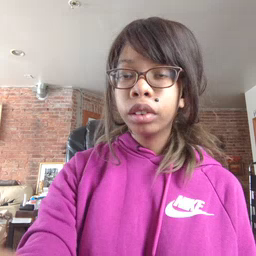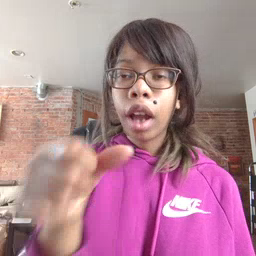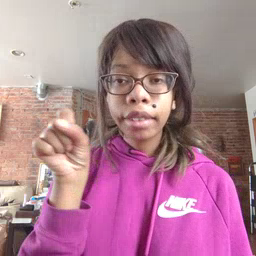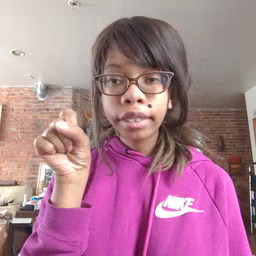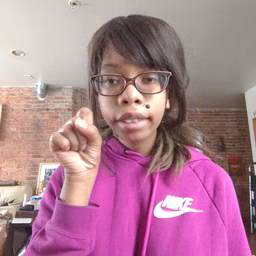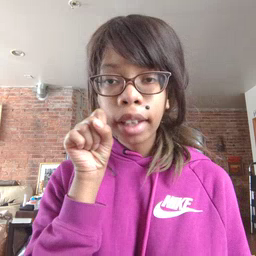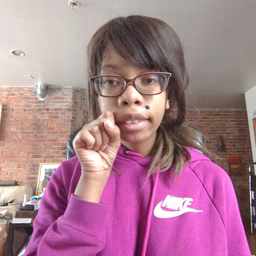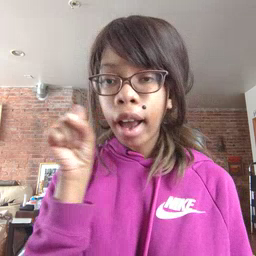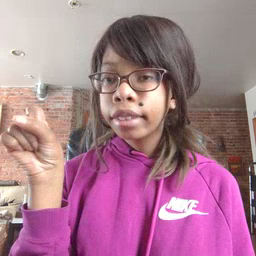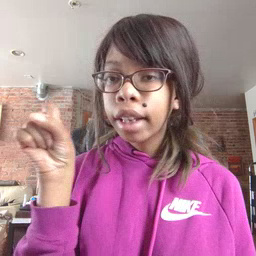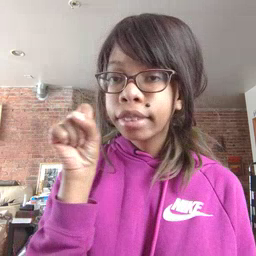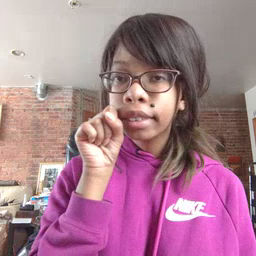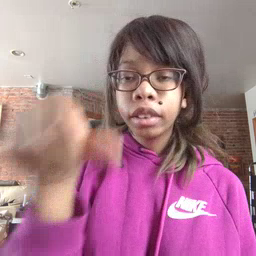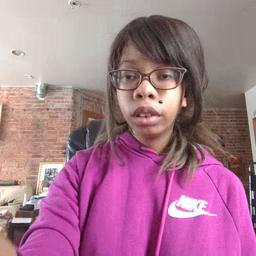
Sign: carrot